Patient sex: F
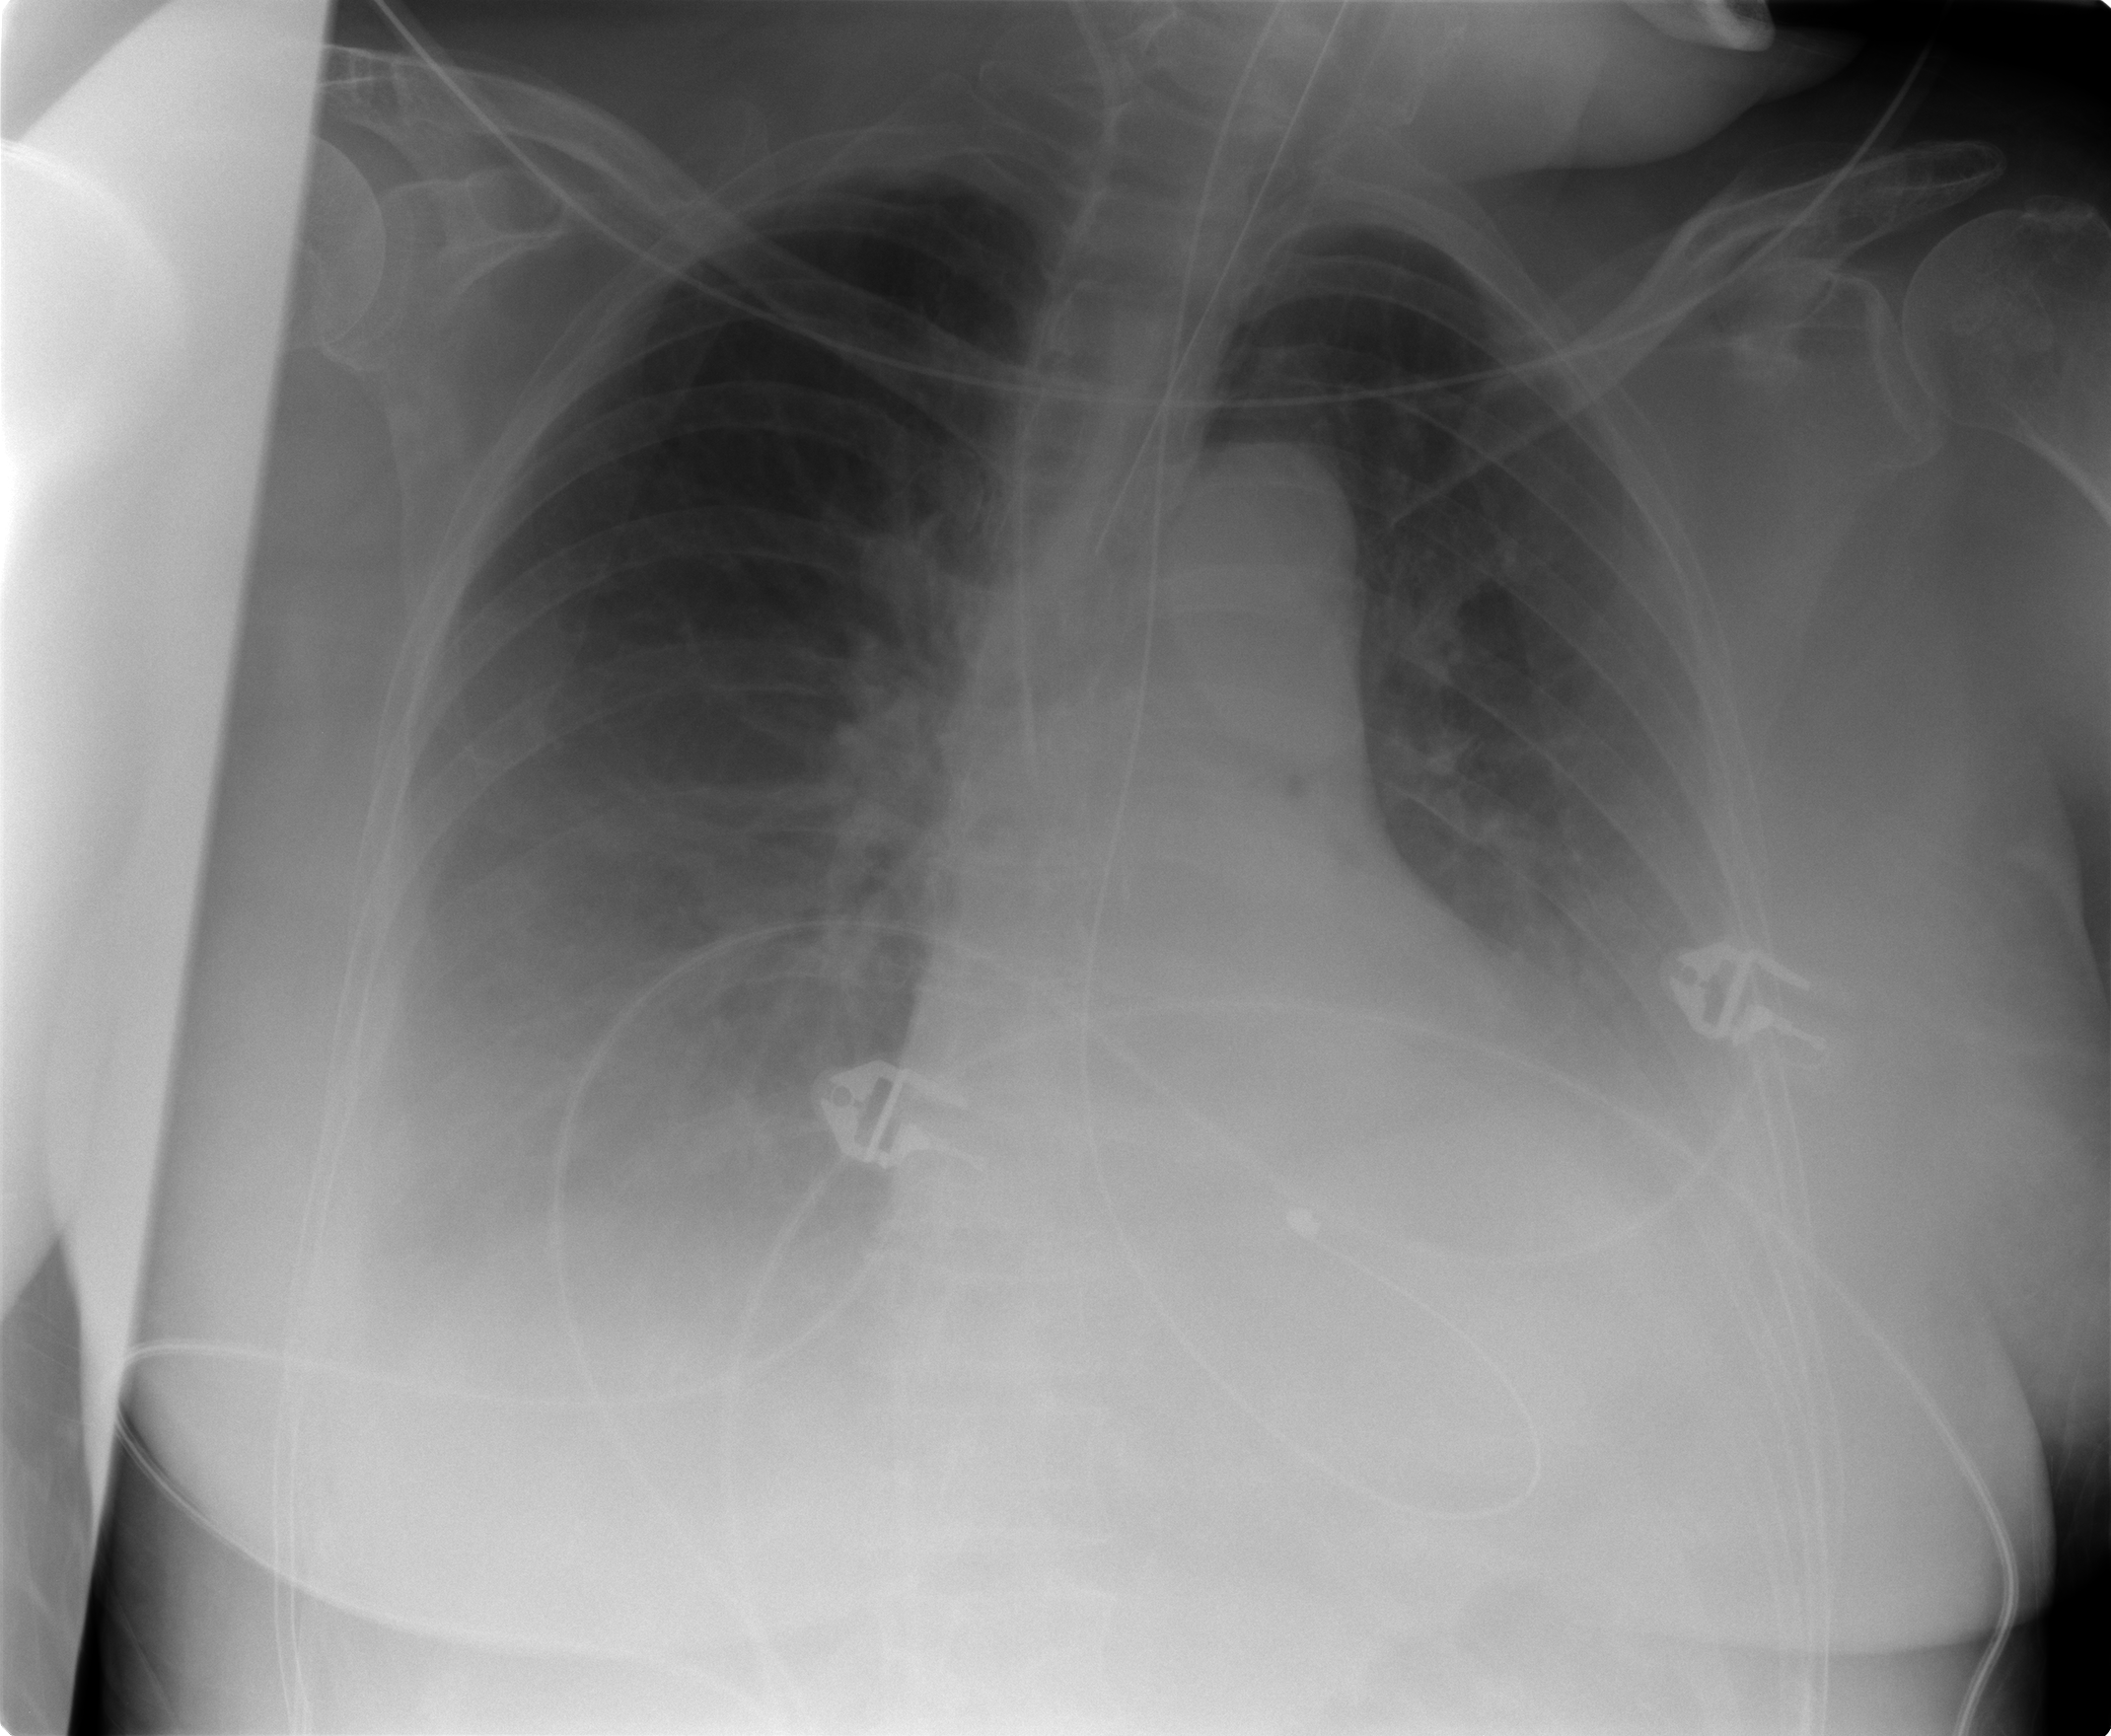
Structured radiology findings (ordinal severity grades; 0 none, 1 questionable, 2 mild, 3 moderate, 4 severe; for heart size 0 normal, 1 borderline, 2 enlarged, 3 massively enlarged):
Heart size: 0
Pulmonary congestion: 2
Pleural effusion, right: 3
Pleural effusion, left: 3
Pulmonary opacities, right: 0
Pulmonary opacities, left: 0
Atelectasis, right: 2
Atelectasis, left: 2